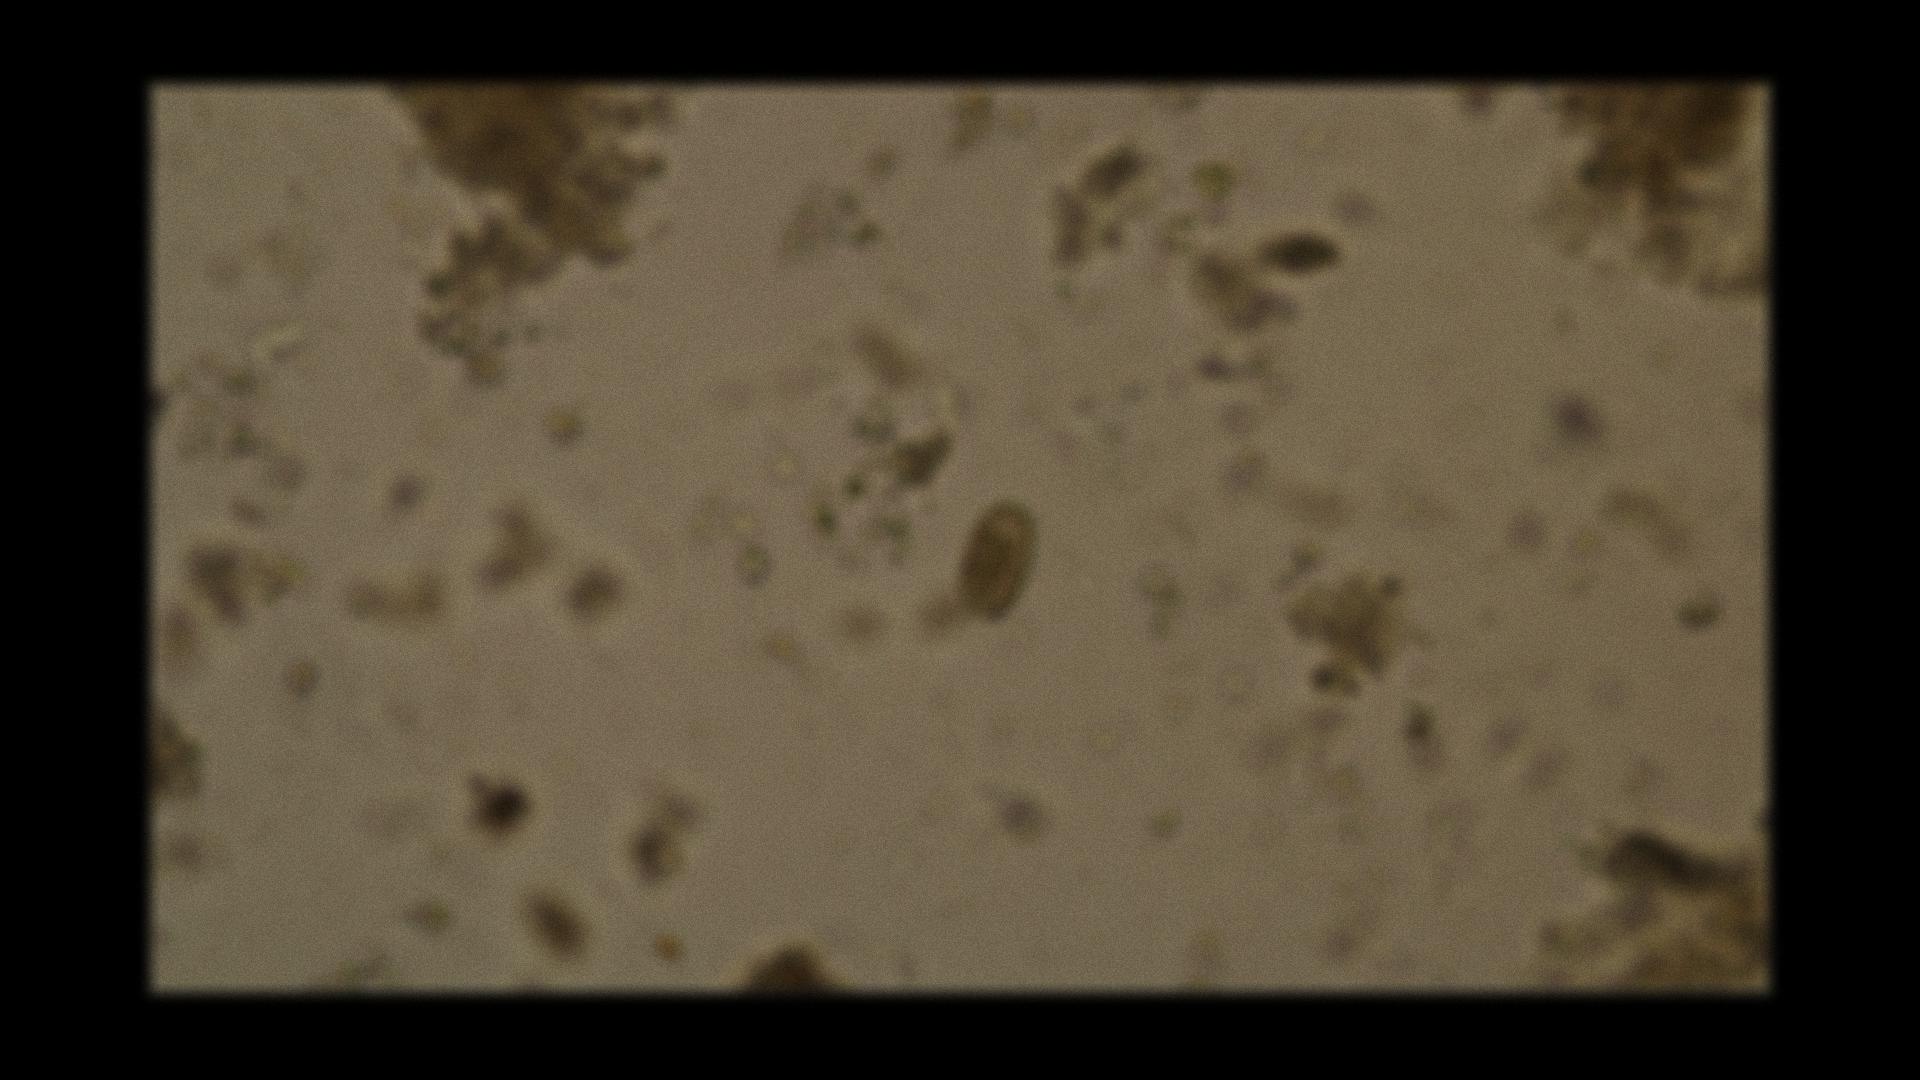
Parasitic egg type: Capillaria philippinensis